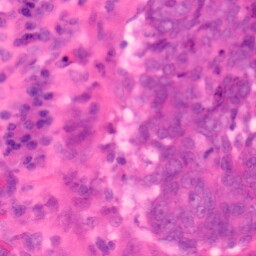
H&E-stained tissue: Colon